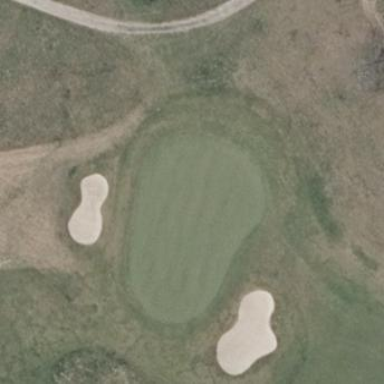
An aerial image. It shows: Golf green.